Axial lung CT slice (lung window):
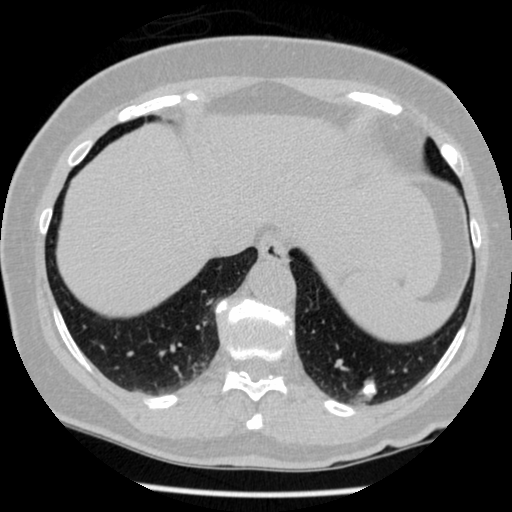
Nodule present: yes
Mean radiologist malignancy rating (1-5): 2.75